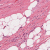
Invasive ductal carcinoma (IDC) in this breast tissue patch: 1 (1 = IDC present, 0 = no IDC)